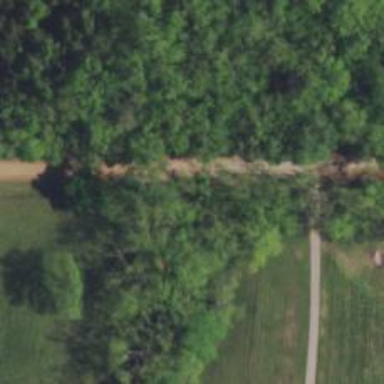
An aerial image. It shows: Culvert tunnel.